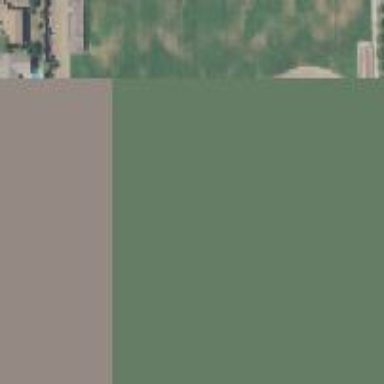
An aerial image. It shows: Baseball pitch for leisure land activities.